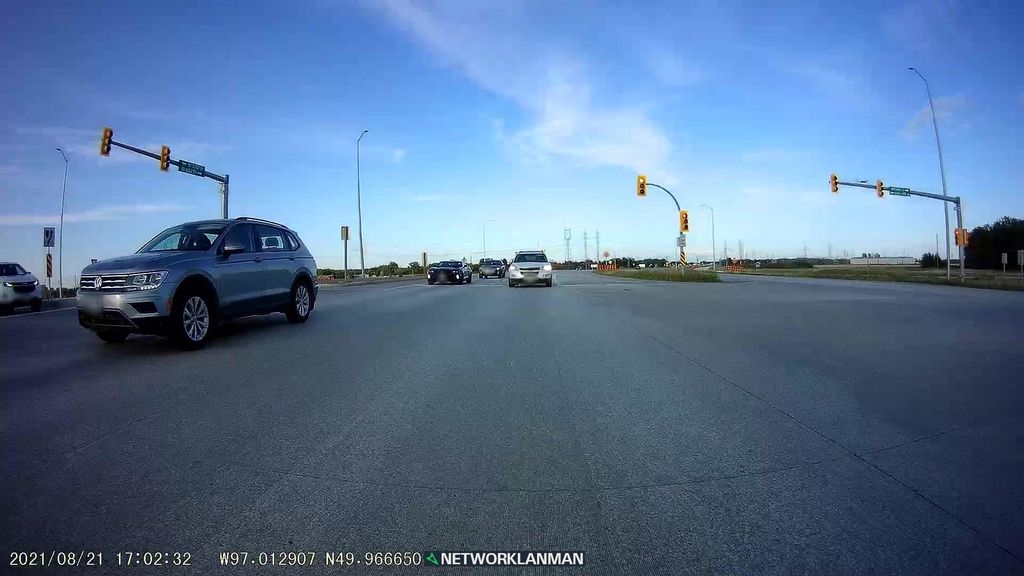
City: winnipeg